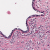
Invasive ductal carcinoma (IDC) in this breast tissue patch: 0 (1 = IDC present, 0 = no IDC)